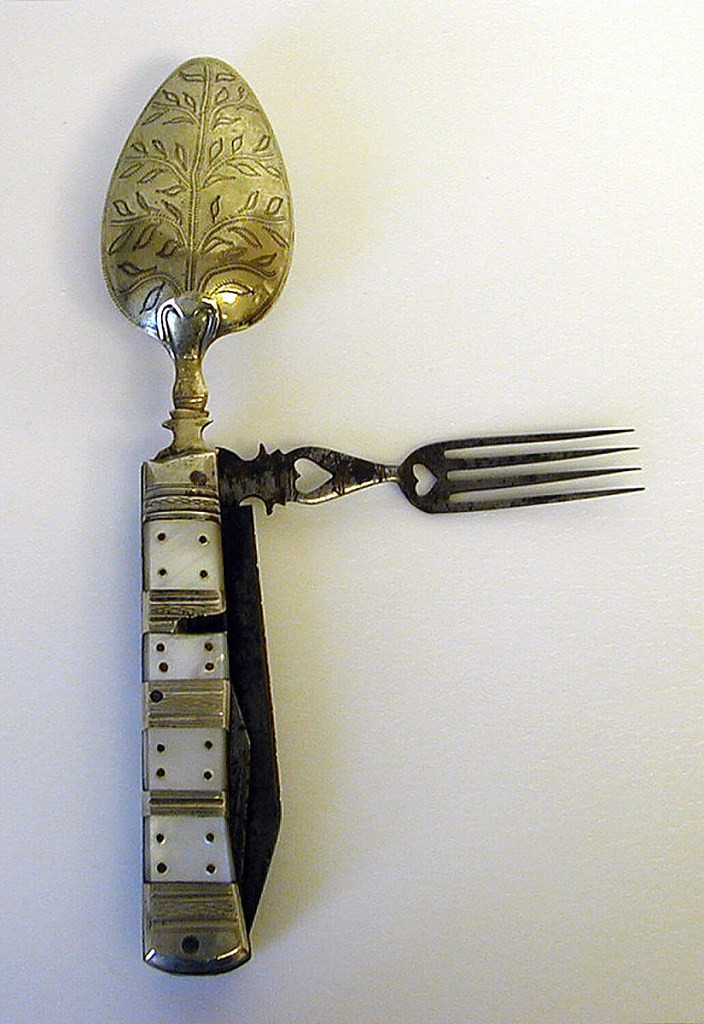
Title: Folding Cutlery Set
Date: ca. 1780
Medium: steel, brass, mother of pearl
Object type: folding cutlery set
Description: Folding cutlery set with one large and two smaller steel knife blades, upper edges decorated with engraved inlaid brass. Large brass oval spoon bowl with pointed tip, engraved foliate decoration on reverse. Steel fork has four straight tines. Heart-shaped openings on the joint and neck of the fork. Brass handle inlaid with mother of pearl squares on front and back. Four brass rivets on each piece of mother of pearl.